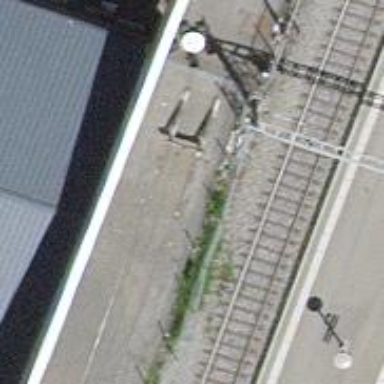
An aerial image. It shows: Railway buffer stop.